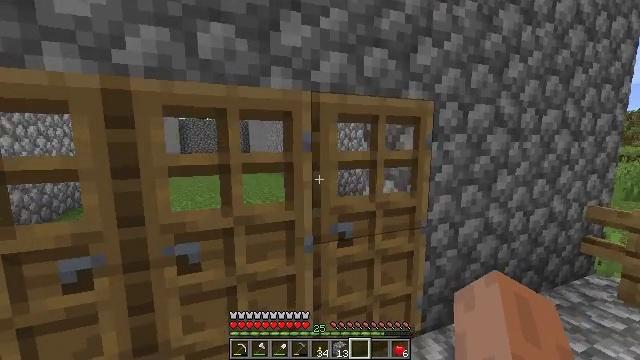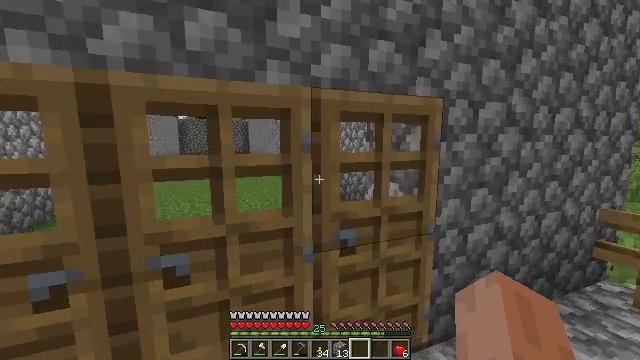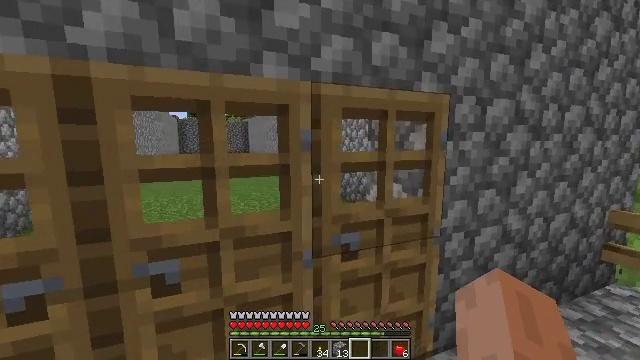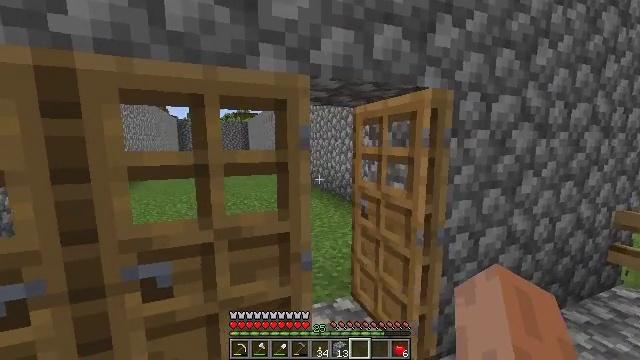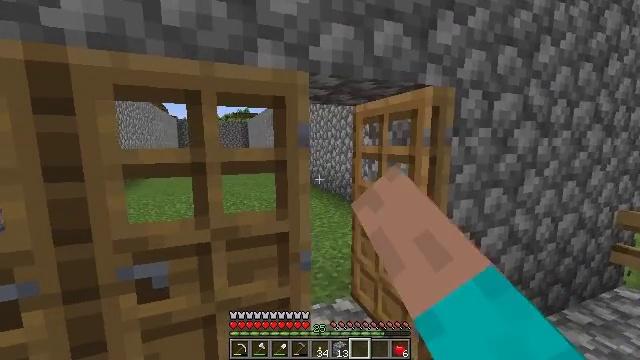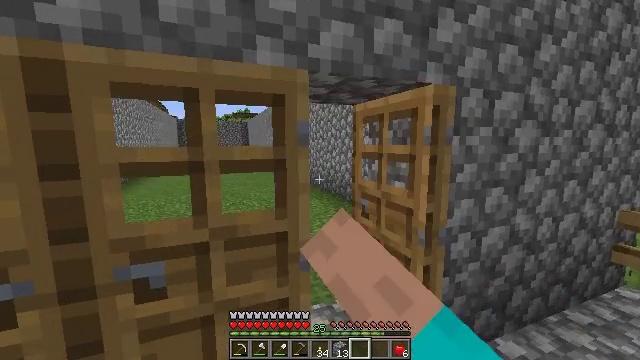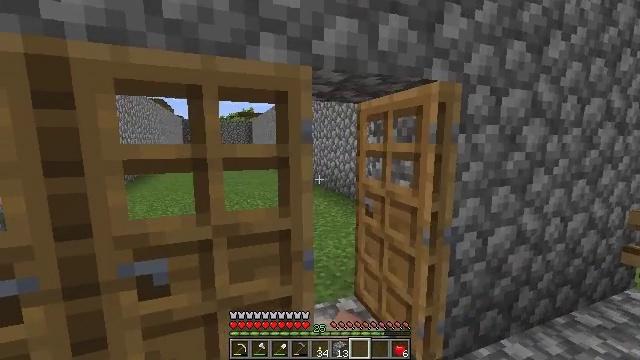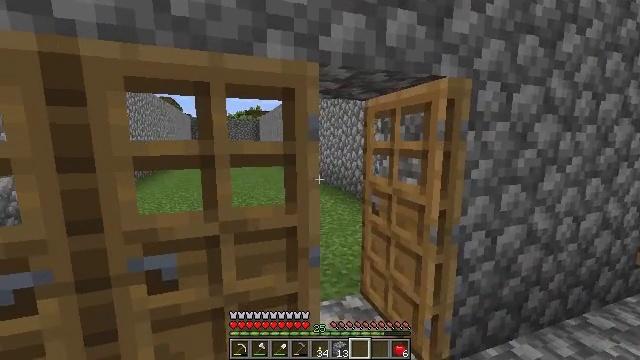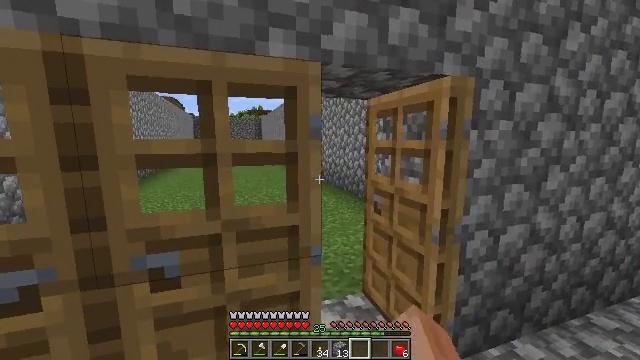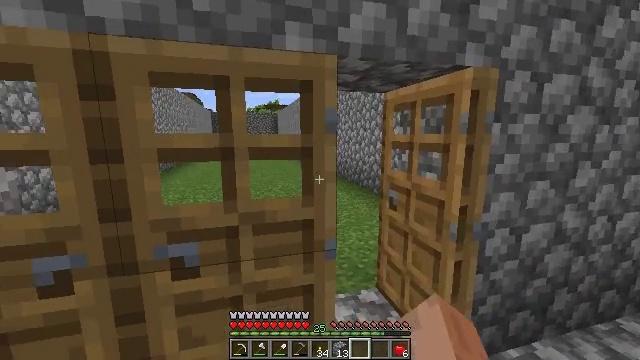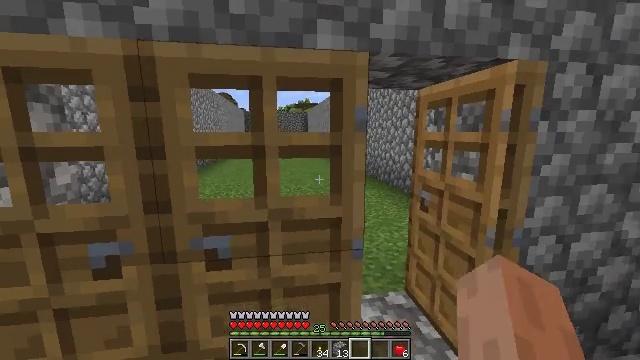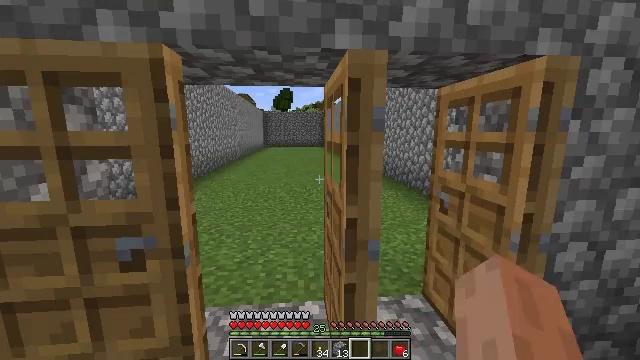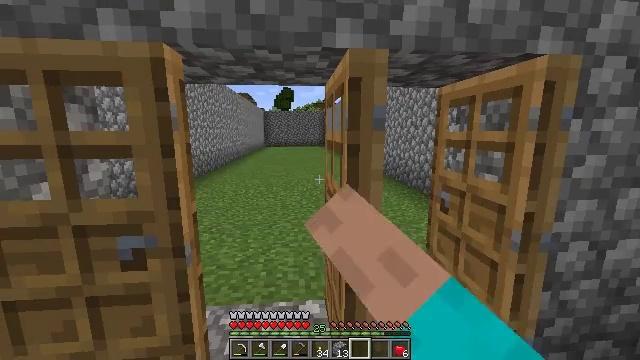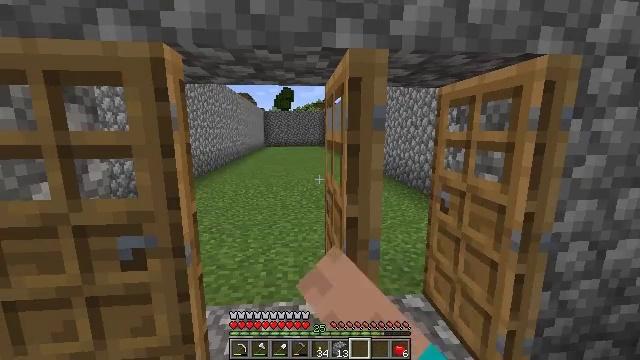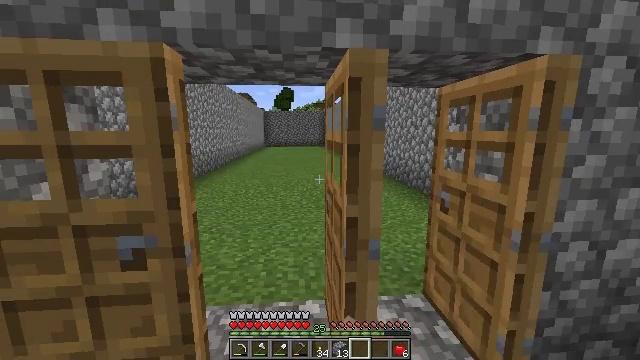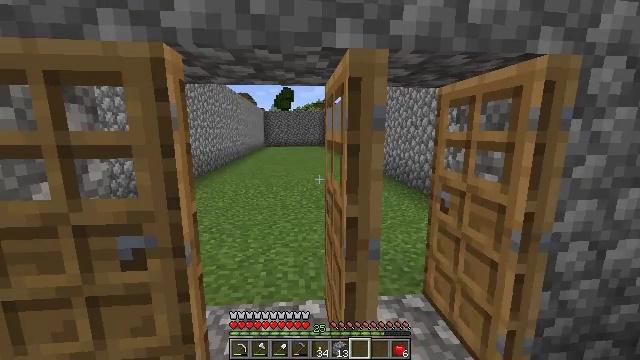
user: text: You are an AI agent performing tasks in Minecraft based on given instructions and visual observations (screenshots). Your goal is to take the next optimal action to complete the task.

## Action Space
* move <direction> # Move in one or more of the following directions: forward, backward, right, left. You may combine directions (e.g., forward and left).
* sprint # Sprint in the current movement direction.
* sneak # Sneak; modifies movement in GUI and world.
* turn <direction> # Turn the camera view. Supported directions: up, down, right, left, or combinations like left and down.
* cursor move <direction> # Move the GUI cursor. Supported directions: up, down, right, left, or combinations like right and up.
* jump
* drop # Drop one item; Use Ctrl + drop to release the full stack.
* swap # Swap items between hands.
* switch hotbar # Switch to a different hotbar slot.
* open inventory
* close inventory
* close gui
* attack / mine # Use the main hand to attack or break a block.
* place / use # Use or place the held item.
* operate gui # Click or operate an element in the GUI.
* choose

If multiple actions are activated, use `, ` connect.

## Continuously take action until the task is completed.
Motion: motion action
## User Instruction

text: Mine the oak door to pick it up.
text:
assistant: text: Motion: no_op
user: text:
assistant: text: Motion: no_op
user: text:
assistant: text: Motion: use / place
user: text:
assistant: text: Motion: use / place
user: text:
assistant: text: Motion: no_op
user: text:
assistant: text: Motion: no_op
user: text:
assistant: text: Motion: turn left
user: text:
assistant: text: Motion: no_op
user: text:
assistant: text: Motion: turn left and down
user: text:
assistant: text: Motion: turn left
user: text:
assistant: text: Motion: turn left, use / place
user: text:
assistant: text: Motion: use / place
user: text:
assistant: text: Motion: use / place
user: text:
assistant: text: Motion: no_op
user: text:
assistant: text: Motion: no_op
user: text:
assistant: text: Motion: no_op
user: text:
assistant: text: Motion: no_op
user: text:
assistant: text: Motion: no_op
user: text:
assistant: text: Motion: no_op
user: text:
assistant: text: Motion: no_op
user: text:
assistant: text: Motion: no_op
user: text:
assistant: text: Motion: turn right
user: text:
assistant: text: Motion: turn right
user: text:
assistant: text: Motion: no_op
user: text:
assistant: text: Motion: no_op
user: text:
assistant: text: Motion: no_op
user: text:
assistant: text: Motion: no_op
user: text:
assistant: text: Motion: no_op
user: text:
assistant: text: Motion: move right
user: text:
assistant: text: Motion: move right